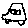
Label: car